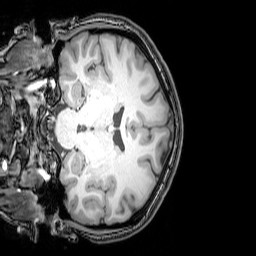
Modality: T1w
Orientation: coronal
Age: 22
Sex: female
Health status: healthy
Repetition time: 0.081 s
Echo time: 0.037 s